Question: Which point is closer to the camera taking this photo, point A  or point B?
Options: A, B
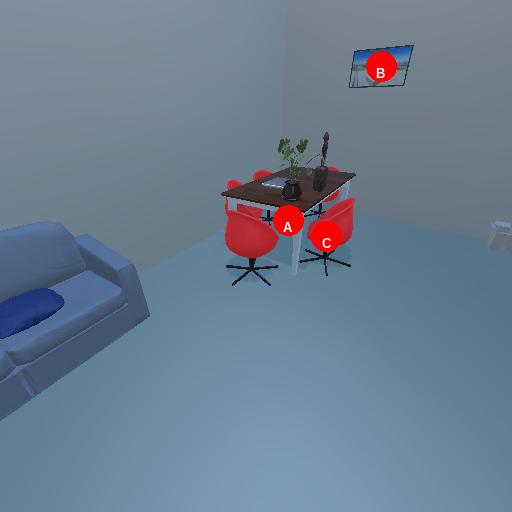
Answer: A